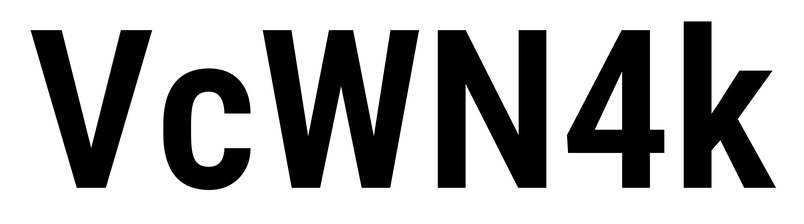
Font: Roboto_Condensed_SemiBold